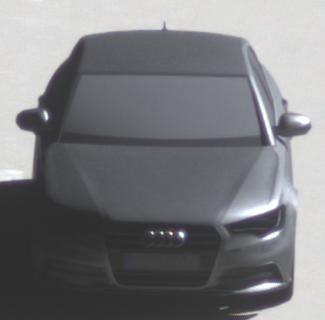
Make: Audi
Model: A6 2.0 TFSI
Detailed model: A6 (C7) Limousine
Model produced from: 2011/10
Model produced until: 2014/09
Doors: 4
Color: gray
Road condition: dry road
Daytime: morning or afternoon
Contrast: high contrast